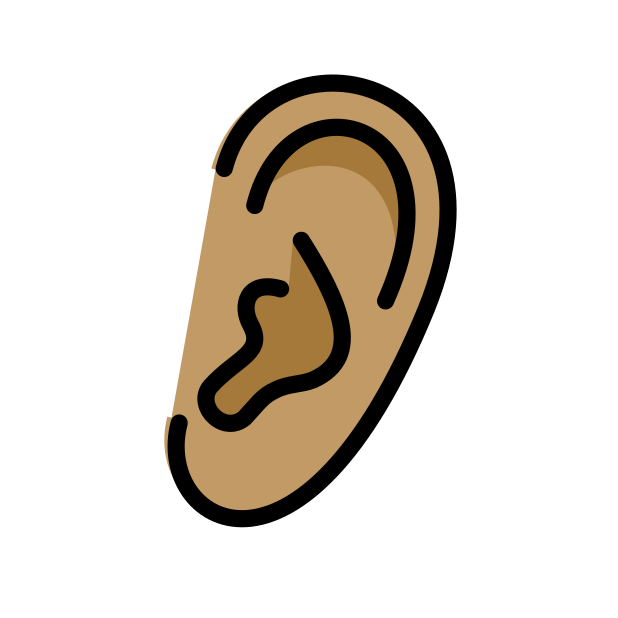
ear: medium skin tone